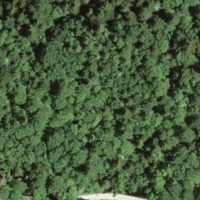
EUNIS habitat code: 41
Species observed at this site:
Cardamine heptaphylla